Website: bh-photo
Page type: gifting
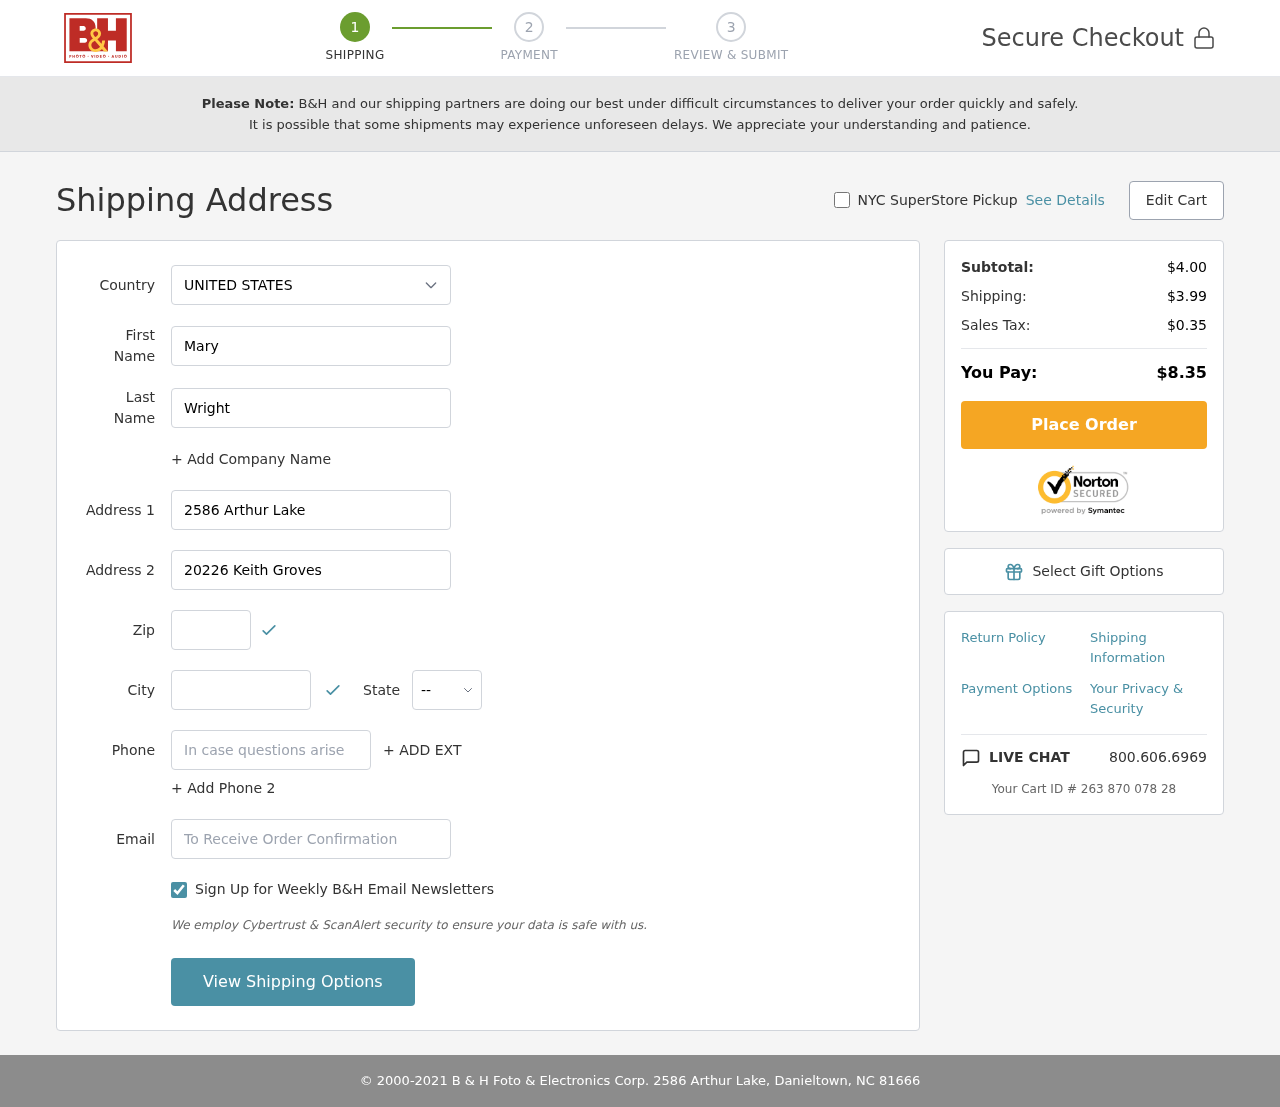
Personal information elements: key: PII_CITY
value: Danieltown
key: PII_COUNTRY
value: United States
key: PII_EMAIL
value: mwright@yahoo.com
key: PII_FIRSTNAME
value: Mary
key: PII_LASTNAME
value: Wright
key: PII_PHONE
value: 4517720695
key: PII_POSTCODE
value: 81666
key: PII_STATE_ABBR
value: NC
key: PII_STREET
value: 2586 Arthur Lake
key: PII_STREET2
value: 20226 Keith Groves Suite 065
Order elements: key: ORDER_SUBTOTAL
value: $4.00
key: ORDER_SHIPPING_COST
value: $3.99
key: ORDER_TAX
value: $0.35
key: ORDER_TOTAL
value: $8.35
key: ORDER_ID
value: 263 870 078 28